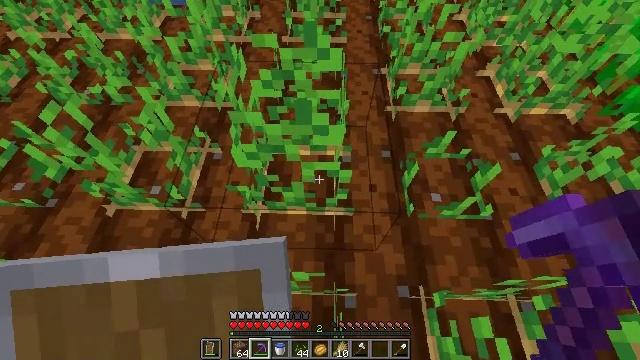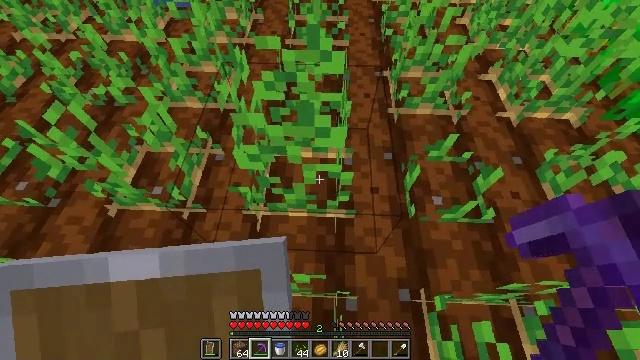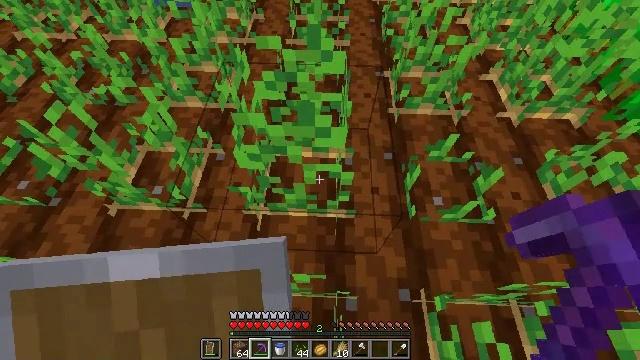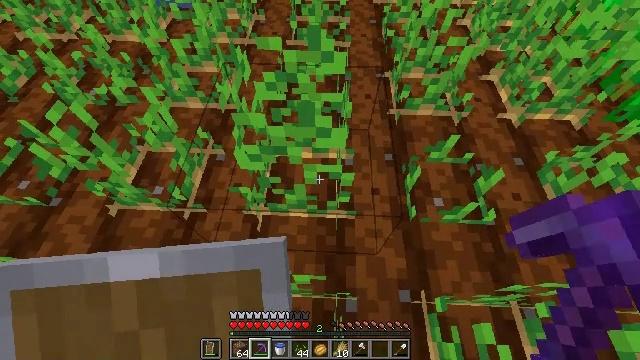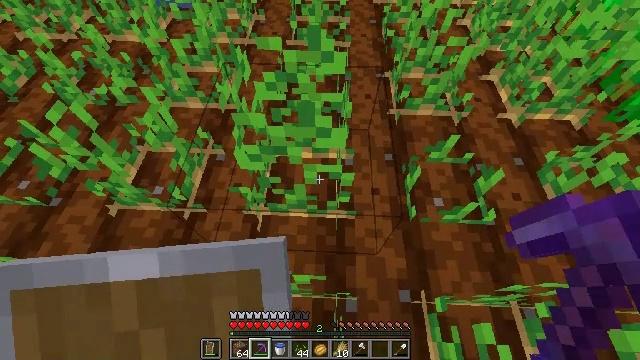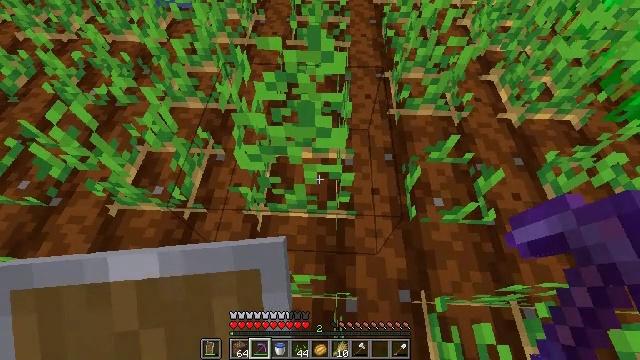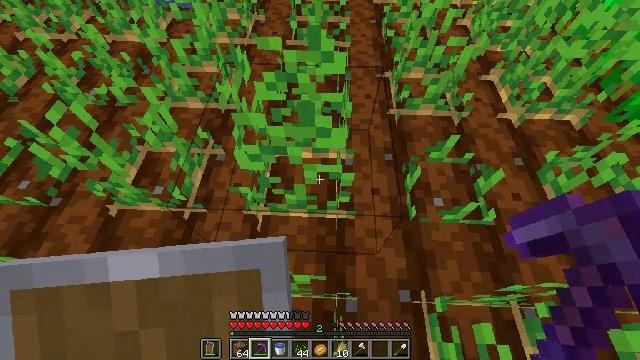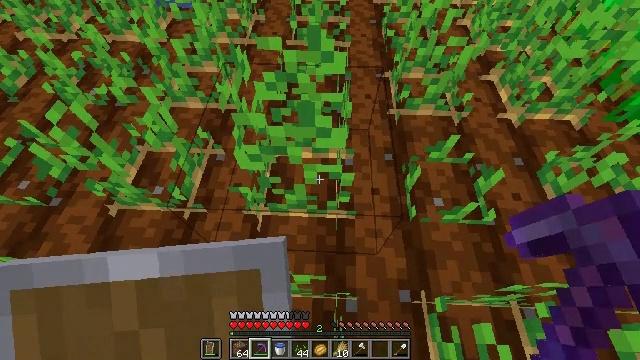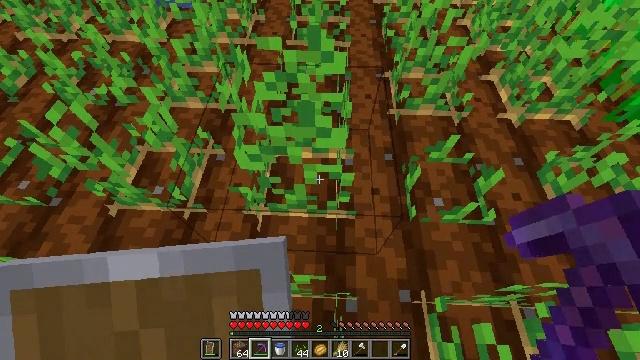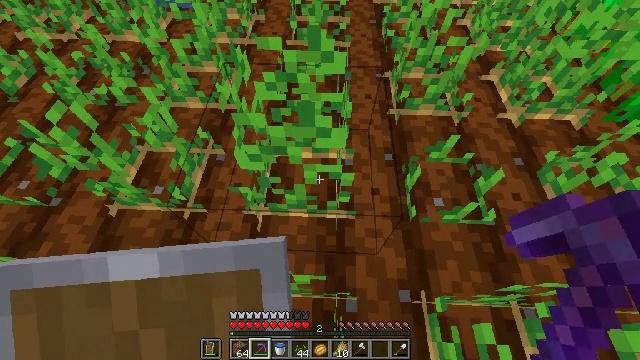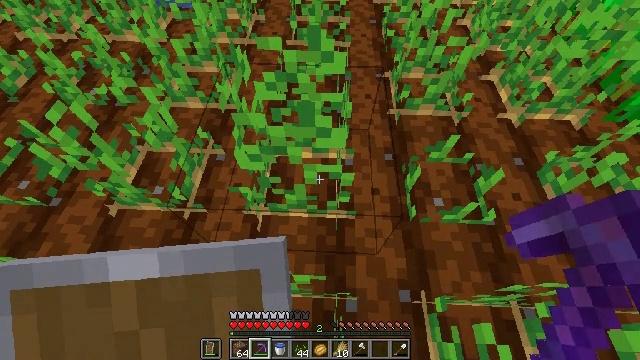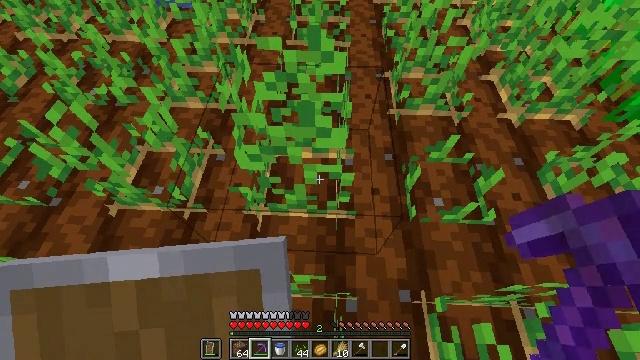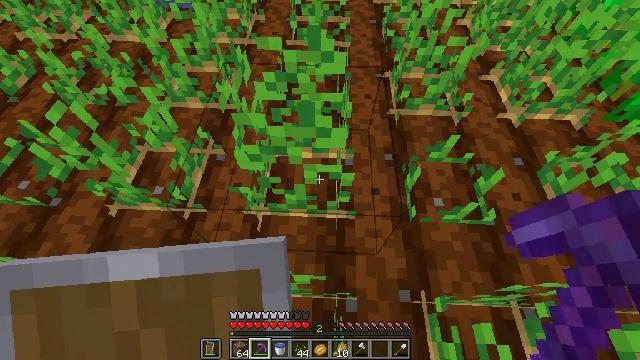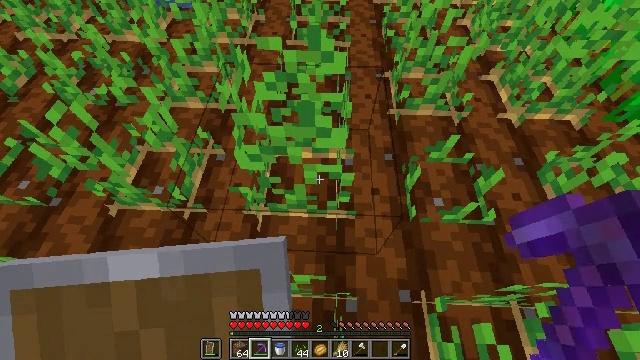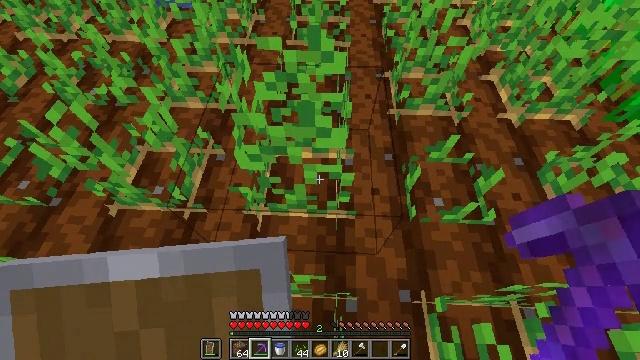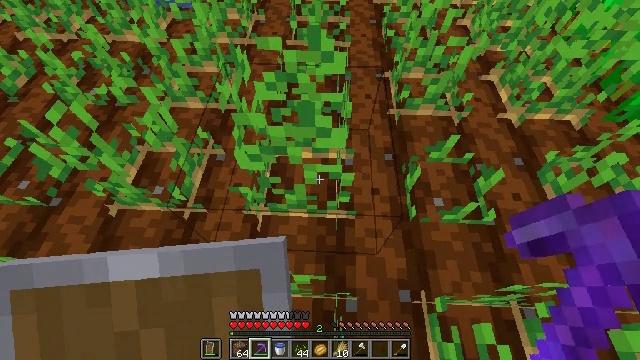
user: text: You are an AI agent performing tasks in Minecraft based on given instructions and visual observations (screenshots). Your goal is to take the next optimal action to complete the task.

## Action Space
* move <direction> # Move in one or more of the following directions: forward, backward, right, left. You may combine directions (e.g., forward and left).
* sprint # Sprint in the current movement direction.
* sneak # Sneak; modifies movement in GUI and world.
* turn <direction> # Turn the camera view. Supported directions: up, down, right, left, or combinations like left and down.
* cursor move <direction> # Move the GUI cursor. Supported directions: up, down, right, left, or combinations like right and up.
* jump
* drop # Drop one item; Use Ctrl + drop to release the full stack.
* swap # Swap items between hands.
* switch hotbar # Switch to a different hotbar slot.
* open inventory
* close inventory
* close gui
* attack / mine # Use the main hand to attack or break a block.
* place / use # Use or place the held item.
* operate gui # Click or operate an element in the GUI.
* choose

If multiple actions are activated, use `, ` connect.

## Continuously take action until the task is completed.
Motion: motion action
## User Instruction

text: Harvest potatoes.
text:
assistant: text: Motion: no_op
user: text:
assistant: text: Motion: no_op
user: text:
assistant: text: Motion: no_op
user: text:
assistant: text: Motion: no_op
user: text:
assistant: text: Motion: no_op
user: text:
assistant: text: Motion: no_op
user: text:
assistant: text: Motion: no_op
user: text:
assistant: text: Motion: no_op
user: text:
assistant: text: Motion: no_op
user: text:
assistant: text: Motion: no_op
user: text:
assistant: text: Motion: no_op
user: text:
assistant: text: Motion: no_op
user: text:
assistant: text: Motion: no_op
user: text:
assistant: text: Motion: no_op
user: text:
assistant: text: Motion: no_op
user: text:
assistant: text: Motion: no_op
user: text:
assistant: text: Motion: no_op
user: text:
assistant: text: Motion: no_op
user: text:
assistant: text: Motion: no_op
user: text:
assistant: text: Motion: no_op
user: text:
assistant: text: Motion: no_op
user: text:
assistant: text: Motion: no_op
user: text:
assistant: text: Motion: no_op
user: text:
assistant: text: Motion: no_op
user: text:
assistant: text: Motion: no_op
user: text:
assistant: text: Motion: no_op
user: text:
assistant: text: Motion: no_op
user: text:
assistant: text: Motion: no_op
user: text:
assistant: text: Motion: no_op
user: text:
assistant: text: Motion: no_op